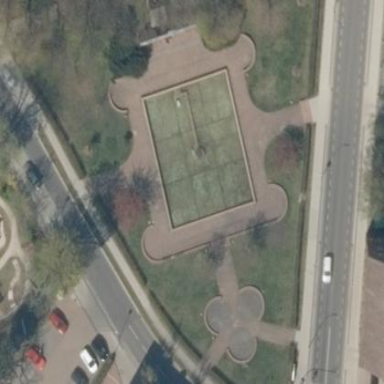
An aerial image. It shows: Fountain located in basin area.